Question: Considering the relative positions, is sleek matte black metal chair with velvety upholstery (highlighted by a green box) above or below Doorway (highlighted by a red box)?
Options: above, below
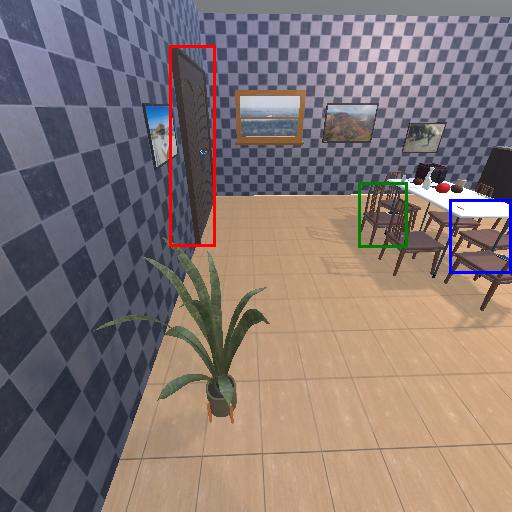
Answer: above